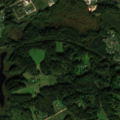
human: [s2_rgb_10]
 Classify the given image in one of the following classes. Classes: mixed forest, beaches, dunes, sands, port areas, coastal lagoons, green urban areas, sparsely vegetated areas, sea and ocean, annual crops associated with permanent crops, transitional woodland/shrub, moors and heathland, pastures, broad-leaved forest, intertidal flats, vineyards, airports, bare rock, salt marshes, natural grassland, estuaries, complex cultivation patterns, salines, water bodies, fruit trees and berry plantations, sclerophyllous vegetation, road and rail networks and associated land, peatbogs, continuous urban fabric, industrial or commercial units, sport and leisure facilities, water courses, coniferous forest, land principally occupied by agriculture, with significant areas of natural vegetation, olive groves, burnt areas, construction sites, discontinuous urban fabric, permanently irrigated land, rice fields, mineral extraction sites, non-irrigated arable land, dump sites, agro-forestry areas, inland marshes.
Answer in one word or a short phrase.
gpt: industrial or commercial units, complex cultivation patterns, land principally occupied by agriculture, with significant areas of natural vegetation, broad-leaved forest